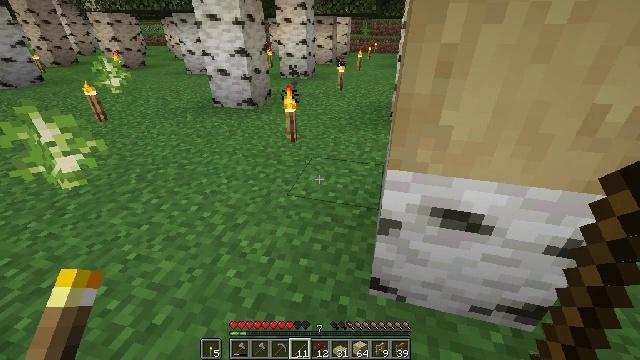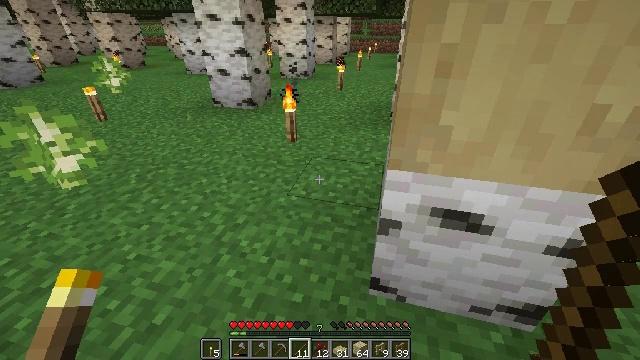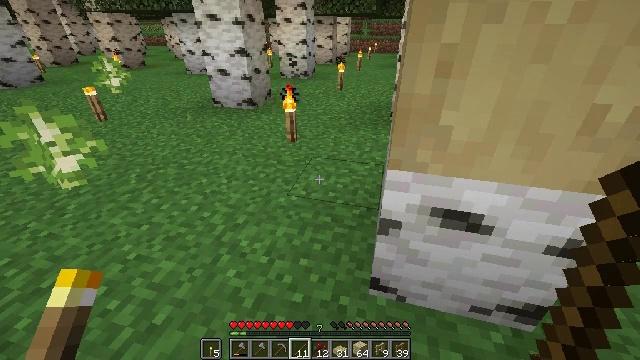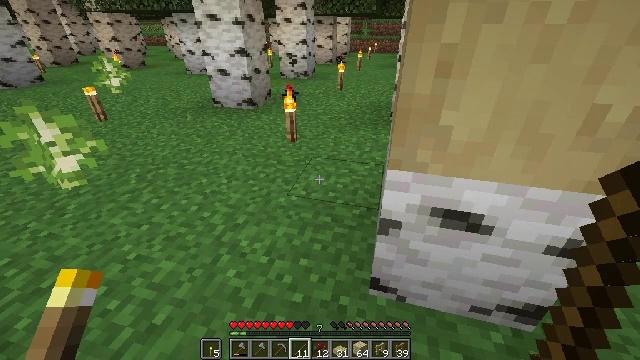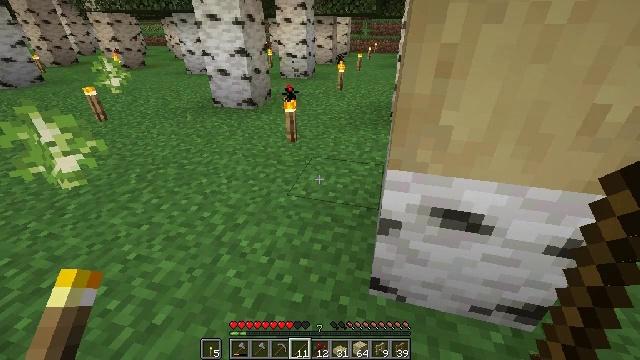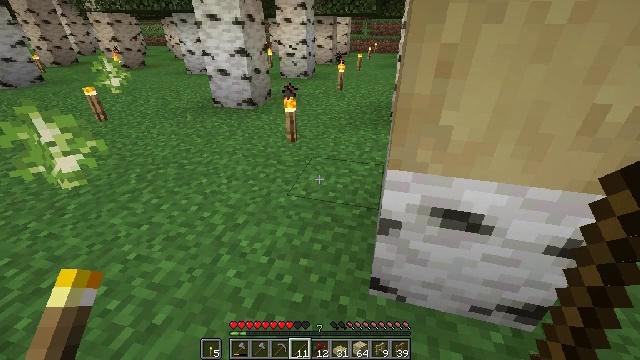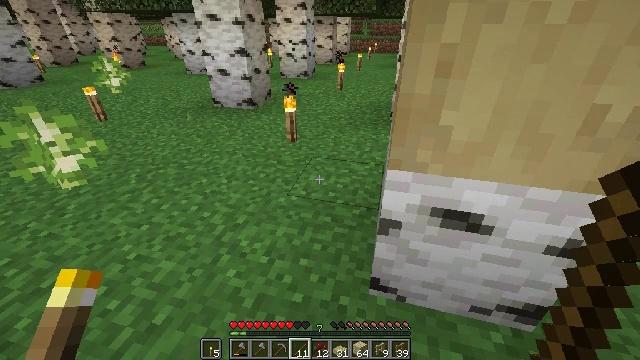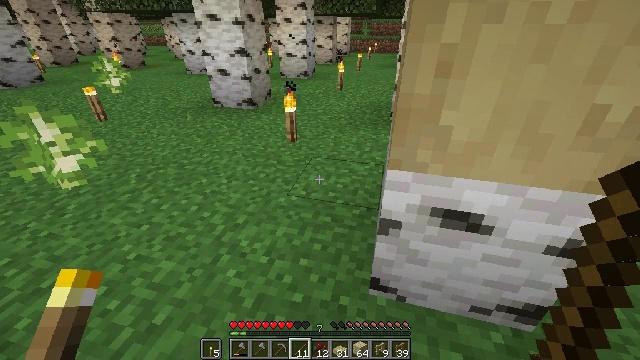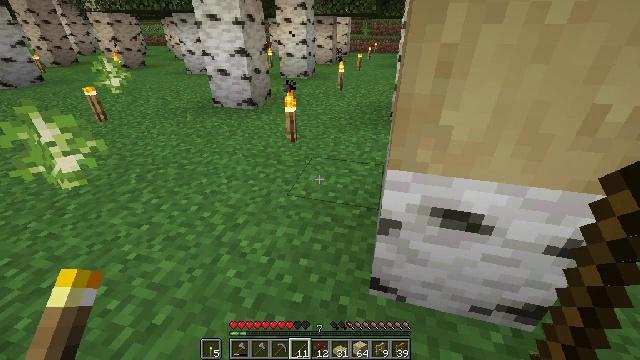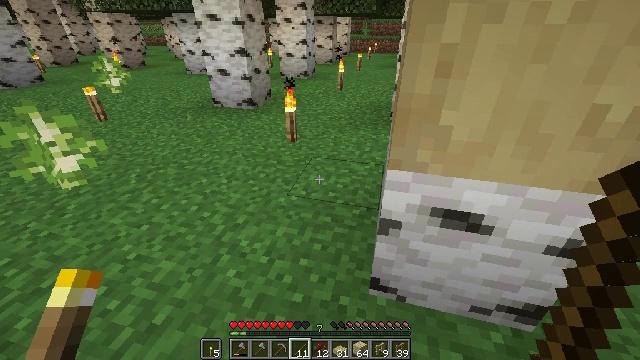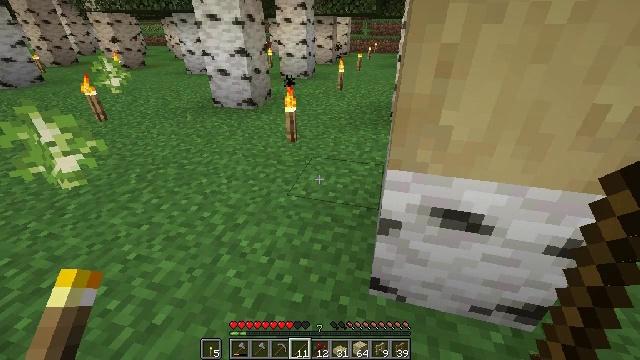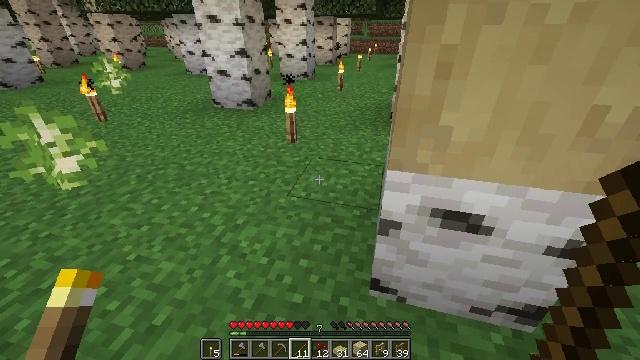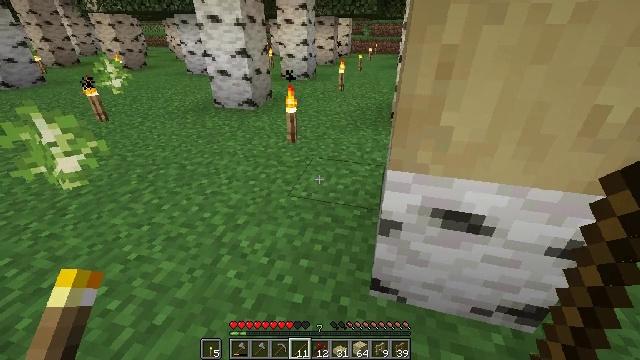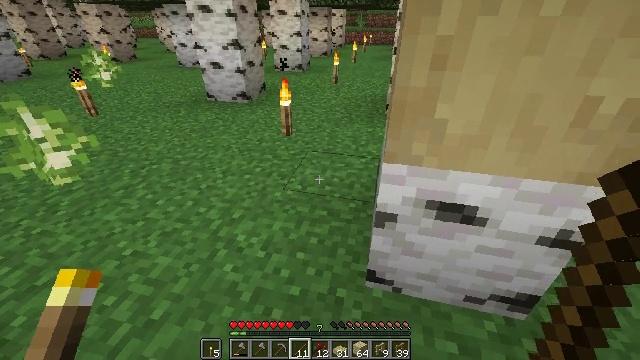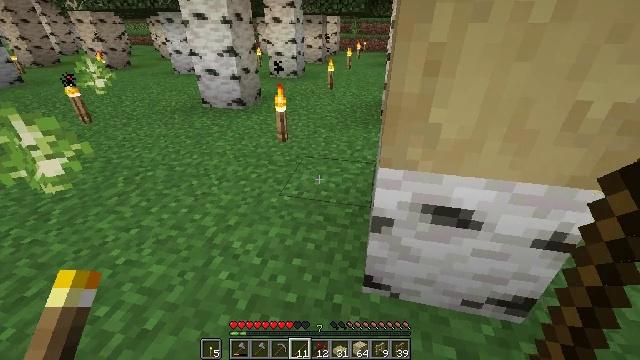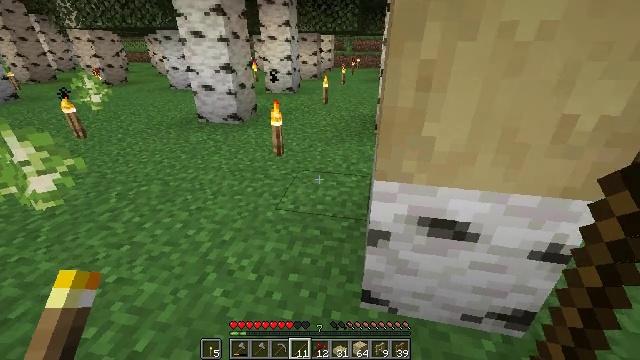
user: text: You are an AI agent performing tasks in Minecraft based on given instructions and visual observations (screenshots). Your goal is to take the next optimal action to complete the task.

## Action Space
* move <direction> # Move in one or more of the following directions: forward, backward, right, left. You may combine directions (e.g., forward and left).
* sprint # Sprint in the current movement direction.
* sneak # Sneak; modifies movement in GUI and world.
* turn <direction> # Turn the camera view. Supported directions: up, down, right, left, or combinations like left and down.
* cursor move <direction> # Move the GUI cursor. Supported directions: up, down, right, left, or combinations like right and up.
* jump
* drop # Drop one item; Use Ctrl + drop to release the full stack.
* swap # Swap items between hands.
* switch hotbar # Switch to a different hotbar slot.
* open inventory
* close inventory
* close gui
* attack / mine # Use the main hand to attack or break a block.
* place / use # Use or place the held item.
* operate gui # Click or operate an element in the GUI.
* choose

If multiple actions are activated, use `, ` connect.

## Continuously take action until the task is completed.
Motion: motion action
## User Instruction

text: Collect the stripped birch log by attacking it.
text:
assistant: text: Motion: no_op
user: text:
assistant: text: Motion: no_op
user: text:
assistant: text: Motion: no_op
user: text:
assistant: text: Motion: no_op
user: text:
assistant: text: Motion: no_op
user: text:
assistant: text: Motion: no_op
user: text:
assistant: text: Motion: no_op
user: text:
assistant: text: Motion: no_op
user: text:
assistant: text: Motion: no_op
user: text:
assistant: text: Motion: no_op
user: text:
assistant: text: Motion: no_op
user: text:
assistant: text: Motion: no_op
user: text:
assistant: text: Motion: turn right and down
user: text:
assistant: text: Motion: turn right and up
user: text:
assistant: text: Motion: turn right and up
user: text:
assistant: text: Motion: turn right and up
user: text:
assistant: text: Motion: turn right and up
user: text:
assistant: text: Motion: turn right and up, switch to hotbar 2
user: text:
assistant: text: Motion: turn right and up, switch to hotbar 2
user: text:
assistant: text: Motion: switch to hotbar 2
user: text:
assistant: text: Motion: no_op
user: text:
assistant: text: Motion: no_op
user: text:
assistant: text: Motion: no_op
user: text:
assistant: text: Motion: no_op
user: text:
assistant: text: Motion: no_op
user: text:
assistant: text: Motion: no_op
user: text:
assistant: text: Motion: no_op
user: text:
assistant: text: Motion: no_op
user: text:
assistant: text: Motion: no_op
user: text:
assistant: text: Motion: no_op